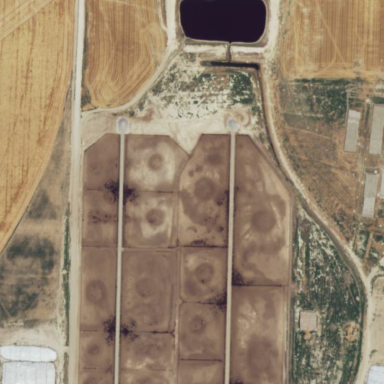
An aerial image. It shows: Farmyard dedicated to feedlot farming system.